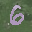
Label: 6